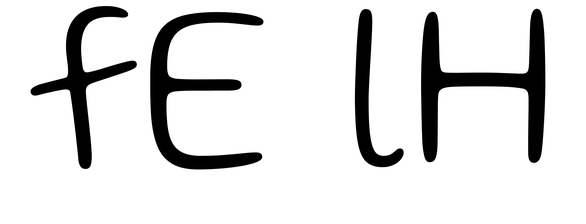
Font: Gluten_ExtraLight